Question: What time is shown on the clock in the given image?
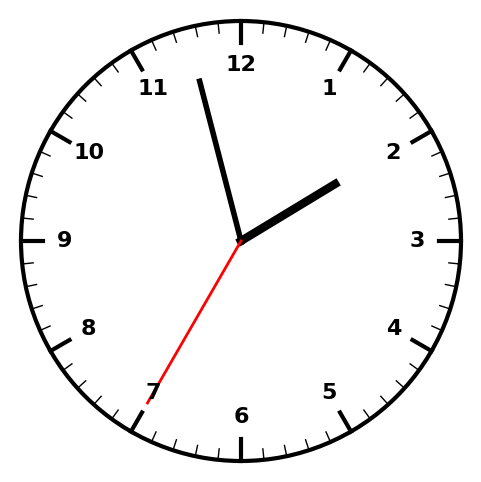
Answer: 01:57:35